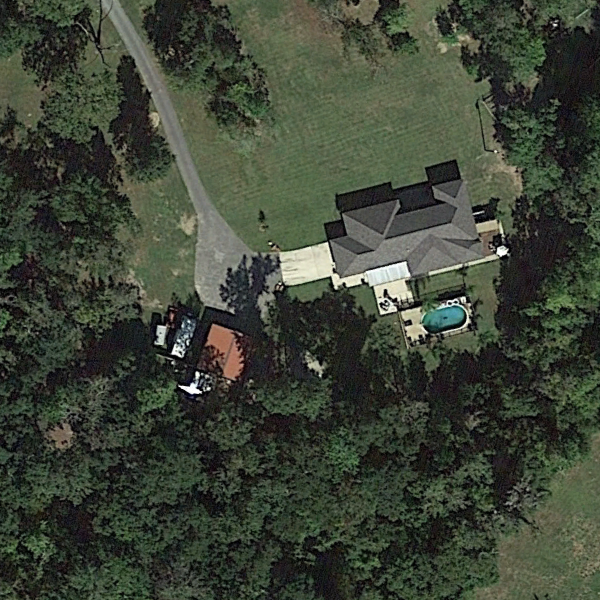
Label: SparseResidential